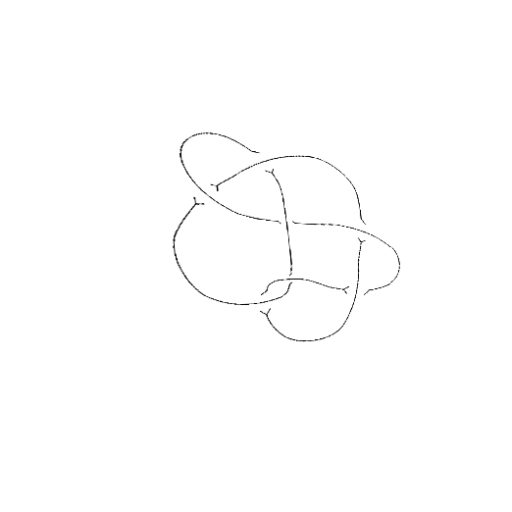
Crossing number: 7